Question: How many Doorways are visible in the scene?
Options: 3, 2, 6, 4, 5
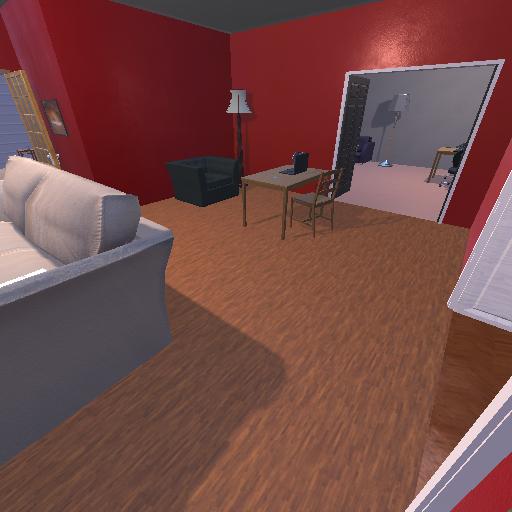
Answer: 3